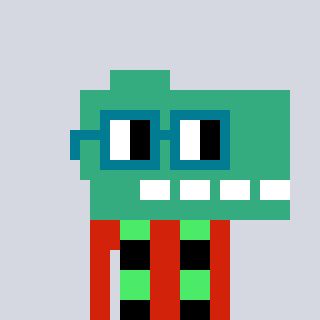
a pixel art character with square dark green glasses, a dino-shaped head and a red-colored body on a cool background